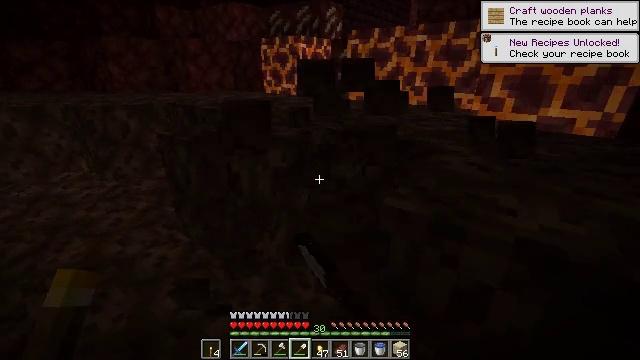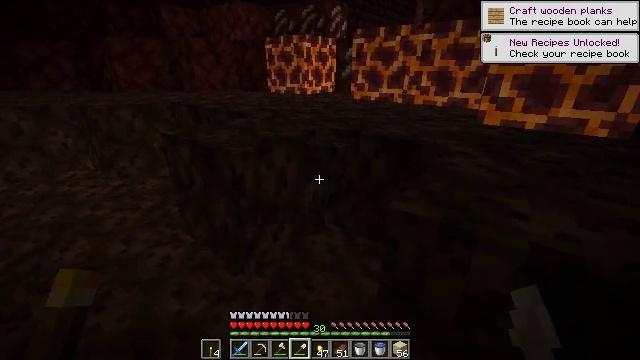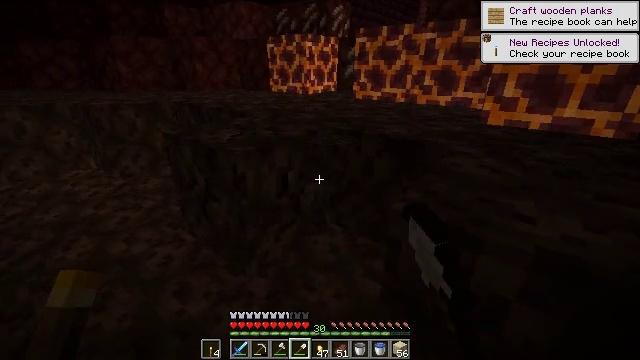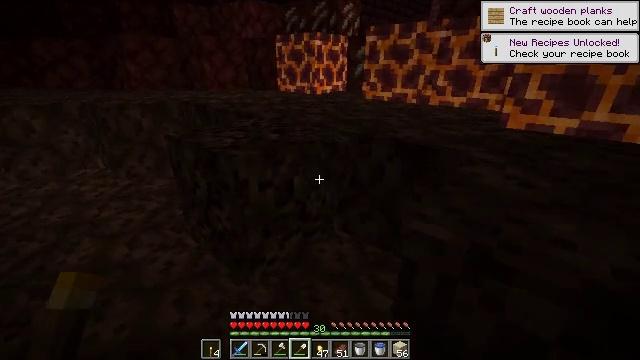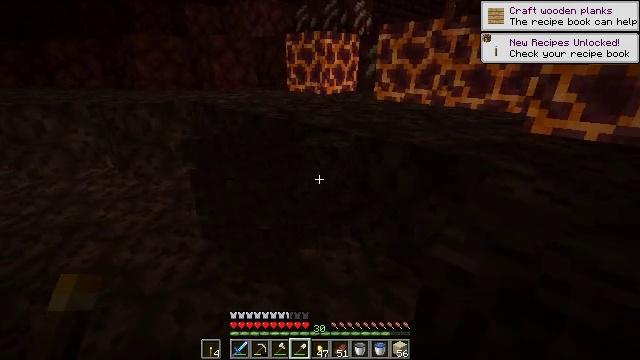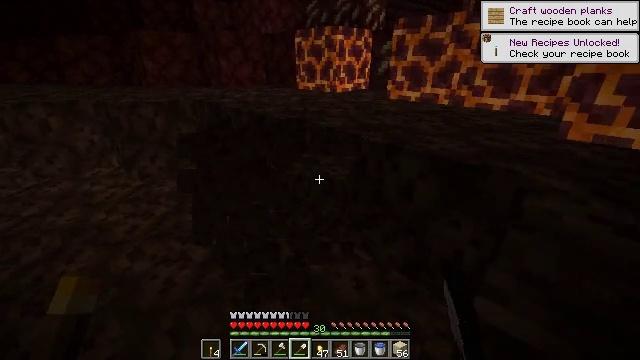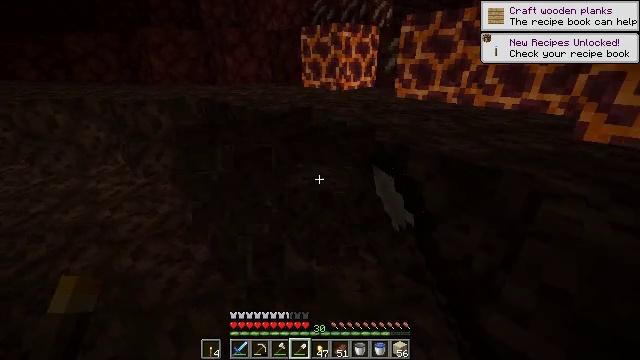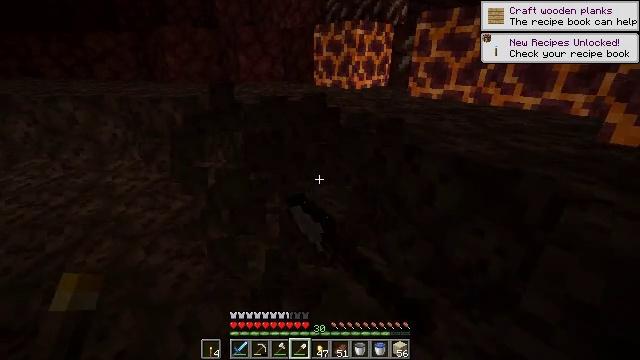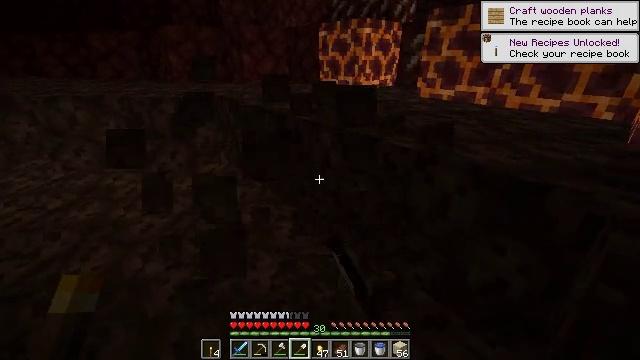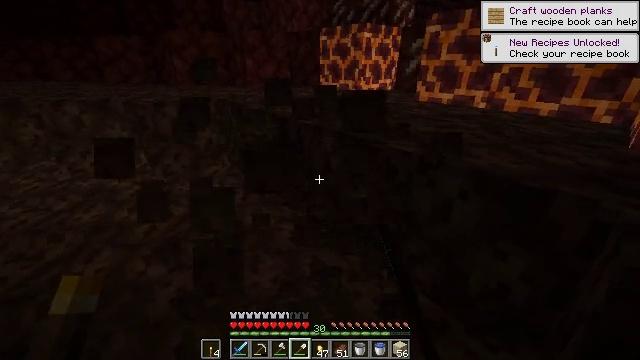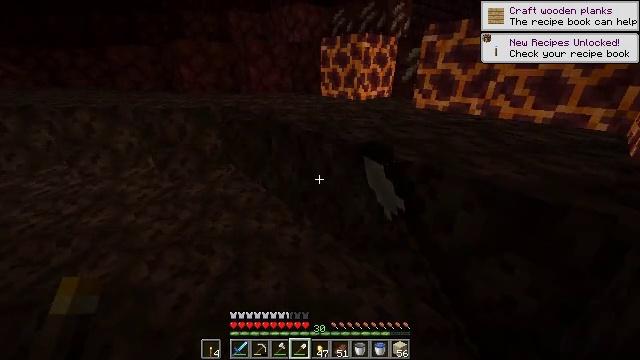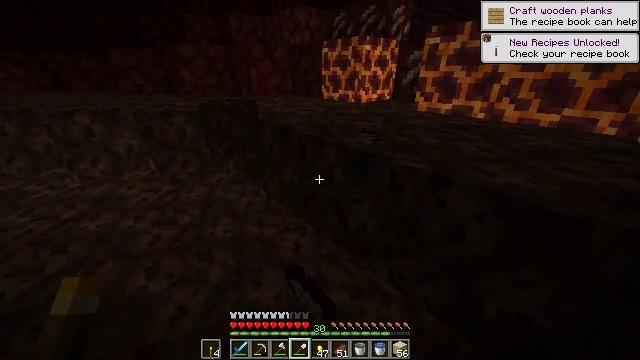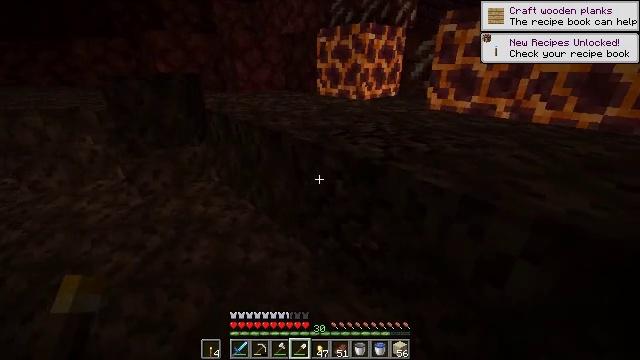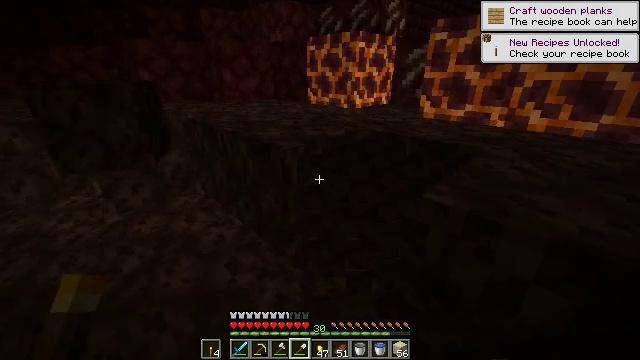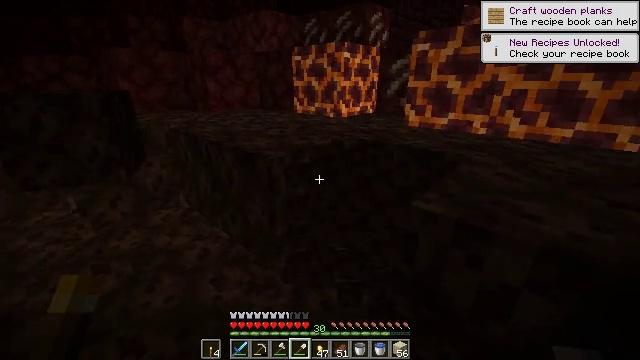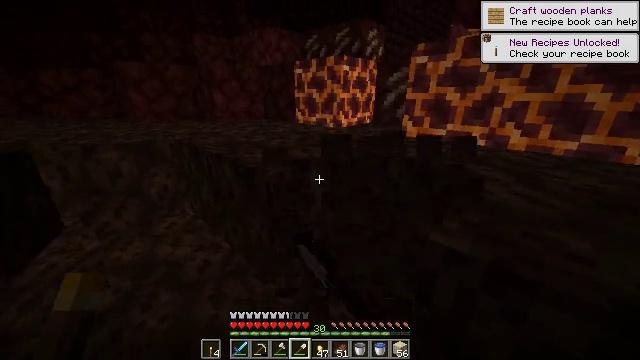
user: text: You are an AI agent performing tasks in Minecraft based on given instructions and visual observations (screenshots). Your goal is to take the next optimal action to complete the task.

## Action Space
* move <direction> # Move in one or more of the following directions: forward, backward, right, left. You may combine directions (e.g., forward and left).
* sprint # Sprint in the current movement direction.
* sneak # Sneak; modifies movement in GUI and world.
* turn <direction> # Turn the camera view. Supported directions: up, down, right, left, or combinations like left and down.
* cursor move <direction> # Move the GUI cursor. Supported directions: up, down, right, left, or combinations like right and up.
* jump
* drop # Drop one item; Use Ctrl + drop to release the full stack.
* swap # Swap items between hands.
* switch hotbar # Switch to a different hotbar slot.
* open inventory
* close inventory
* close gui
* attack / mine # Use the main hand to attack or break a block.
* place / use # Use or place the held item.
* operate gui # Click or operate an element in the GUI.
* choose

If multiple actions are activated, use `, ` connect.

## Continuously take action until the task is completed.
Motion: motion action
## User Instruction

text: Mine the soul sand in the Nether.
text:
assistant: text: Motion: attack / mine
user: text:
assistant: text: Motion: move forward, attack / mine
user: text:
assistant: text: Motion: move forward, turn left, attack / mine
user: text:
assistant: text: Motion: move forward, turn left, attack / mine
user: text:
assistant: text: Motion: move forward, turn left, attack / mine
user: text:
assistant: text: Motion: turn left, attack / mine
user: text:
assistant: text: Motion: turn left, attack / mine
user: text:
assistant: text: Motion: move forward, turn left, attack / mine
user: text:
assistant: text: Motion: move forward, attack / mine
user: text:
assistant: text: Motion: move forward, attack / mine
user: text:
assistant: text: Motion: move forward, attack / mine
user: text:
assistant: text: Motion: move forward, attack / mine
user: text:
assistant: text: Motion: move forward, turn right and up, attack / mine
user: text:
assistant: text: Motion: move forward, turn right and up, attack / mine
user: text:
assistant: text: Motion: move forward, attack / mine
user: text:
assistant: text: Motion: move forward, attack / mine
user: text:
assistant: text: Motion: move forward, turn left, attack / mine
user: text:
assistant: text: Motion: attack / mine
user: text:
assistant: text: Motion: turn left, attack / mine
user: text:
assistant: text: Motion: move forward, turn left, attack / mine
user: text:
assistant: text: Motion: move forward, turn left, attack / mine
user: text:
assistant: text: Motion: move forward, turn left, attack / mine
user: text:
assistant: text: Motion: move forward, turn left, attack / mine
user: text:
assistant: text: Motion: move forward, turn left, attack / mine
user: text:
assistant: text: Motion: turn left, attack / mine
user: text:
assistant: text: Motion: turn left, attack / mine
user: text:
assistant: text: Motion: turn left, attack / mine
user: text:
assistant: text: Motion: move forward, turn left, attack / mine
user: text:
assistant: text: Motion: move forward, turn left, attack / mine
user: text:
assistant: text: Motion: move forward, turn left, attack / mine